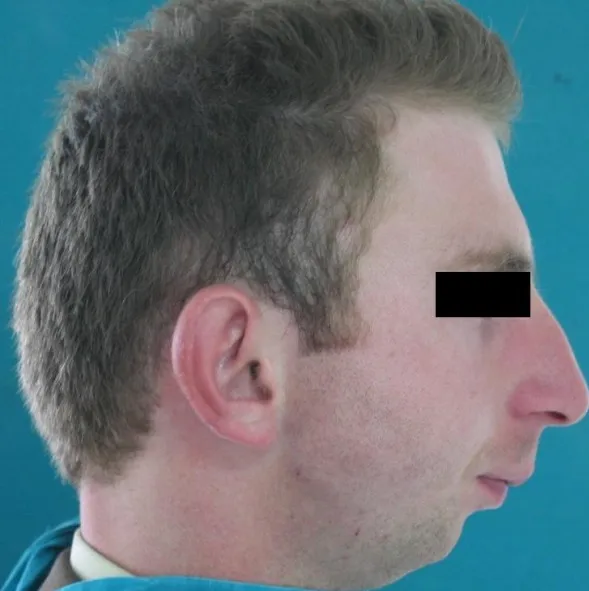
Extraoral lateral view of the patient before treatment.
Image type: medical_photograph (oral_photograph)